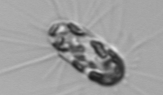
Label: Corethron_hystrix